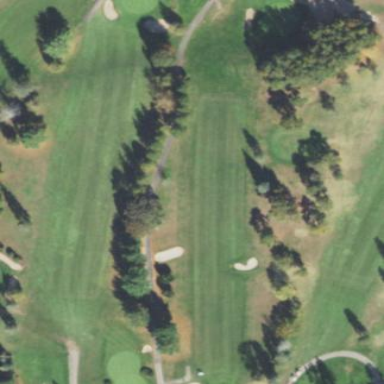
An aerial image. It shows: Rough grass surface in golf course setting.